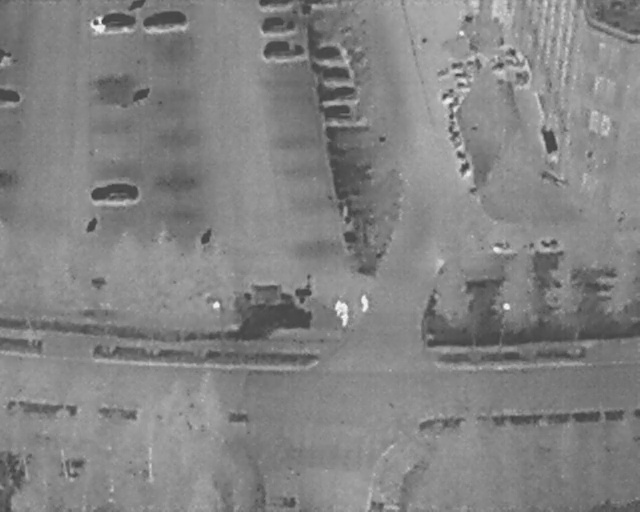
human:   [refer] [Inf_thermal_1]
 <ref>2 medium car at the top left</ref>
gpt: <box>[[16, 0, 19, 8, 2], [24, 0, 27, 8, 174]]</box>

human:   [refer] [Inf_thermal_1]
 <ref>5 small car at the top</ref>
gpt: <box>[[42, -2, 43, 4, 2], [42, 1, 44, 8, 2], [51, 10, 54, 18, 2], [51, 14, 54, 22, 2], [52, 18, 54, 25, 2]]</box>

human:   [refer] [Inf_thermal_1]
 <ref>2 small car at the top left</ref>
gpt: <box>[[0, 9, 2, 12, 2], [0, 16, 2, 20, 2]]</box>

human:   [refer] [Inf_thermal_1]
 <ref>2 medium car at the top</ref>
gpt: <box>[[42, 5, 45, 14, 2], [50, 7, 53, 14, 2]]</box>

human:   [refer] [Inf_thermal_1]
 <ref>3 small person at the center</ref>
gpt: <box>[[51, 59, 54, 60, 2], [52, 59, 55, 61, 2], [52, 61, 55, 63, 2]]</box>